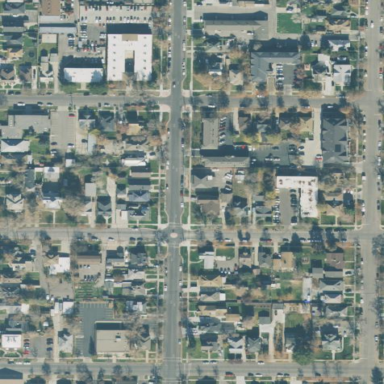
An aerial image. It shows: Sidewalk.